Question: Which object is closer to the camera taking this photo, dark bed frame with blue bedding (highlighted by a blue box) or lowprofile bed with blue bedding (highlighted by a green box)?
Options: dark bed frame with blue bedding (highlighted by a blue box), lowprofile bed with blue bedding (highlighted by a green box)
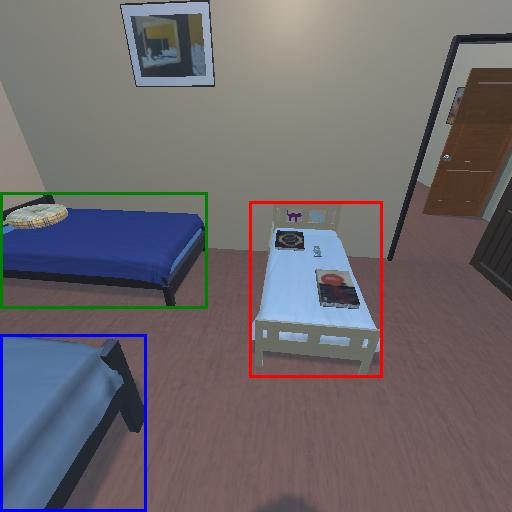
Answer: dark bed frame with blue bedding (highlighted by a blue box)